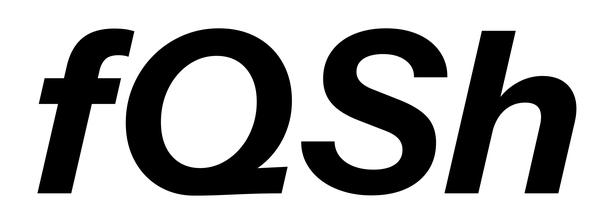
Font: InstrumentSans-Italic_Bold_Italic